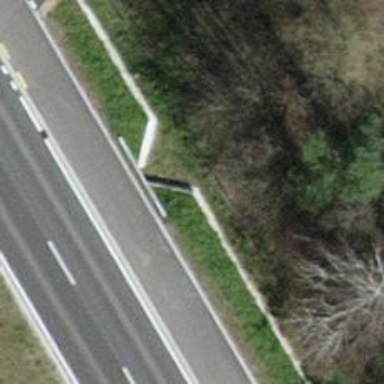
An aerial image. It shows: Concrete retaining wall.